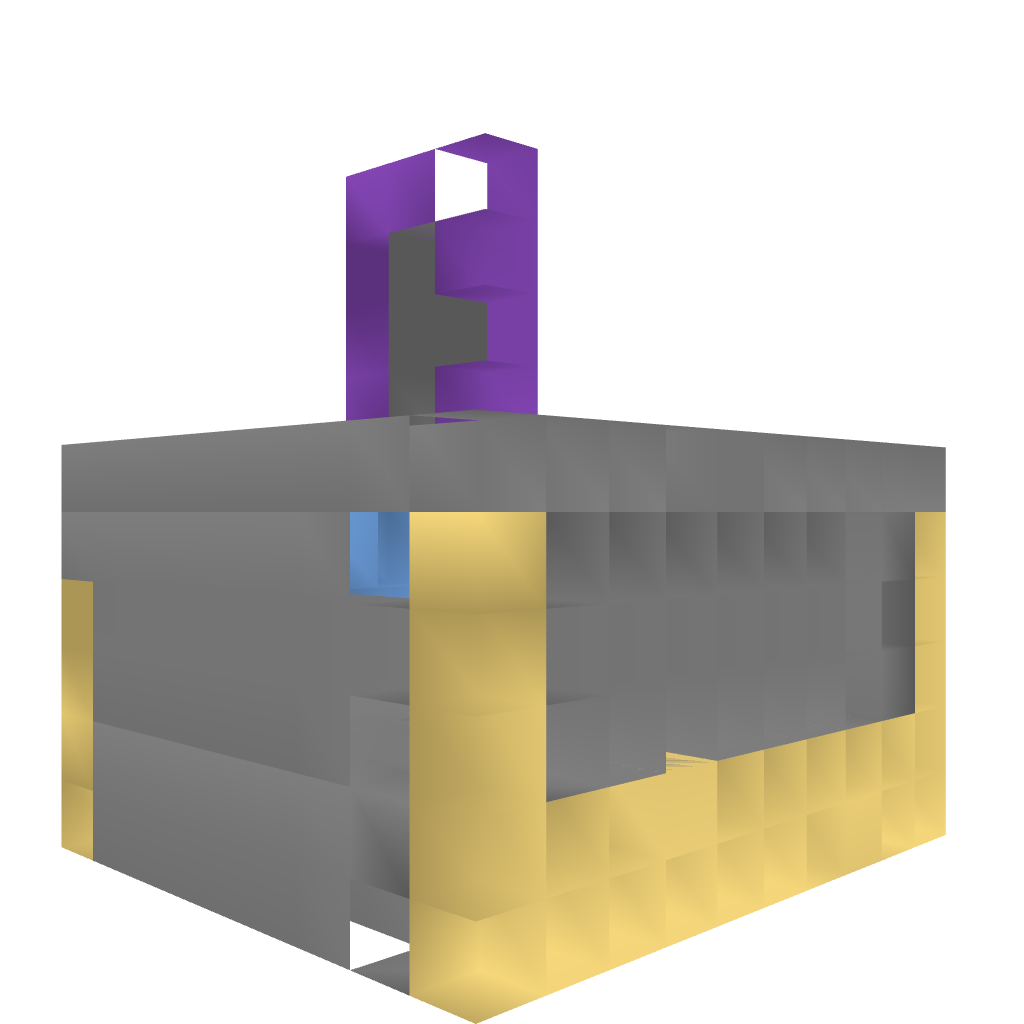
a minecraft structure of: Cobblestone Generator bad low quality